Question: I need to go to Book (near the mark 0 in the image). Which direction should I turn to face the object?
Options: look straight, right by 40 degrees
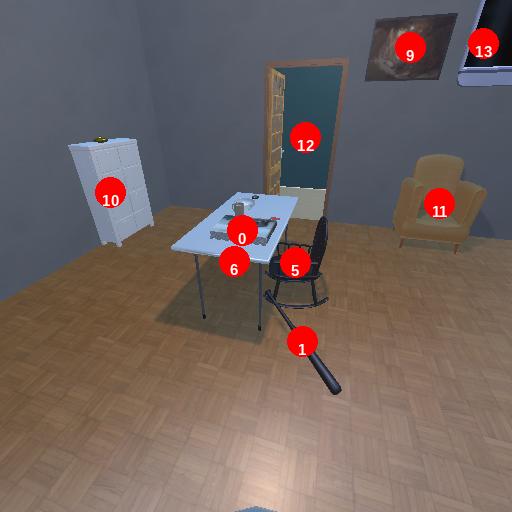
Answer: look straight